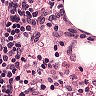
Metastatic tissue present: no